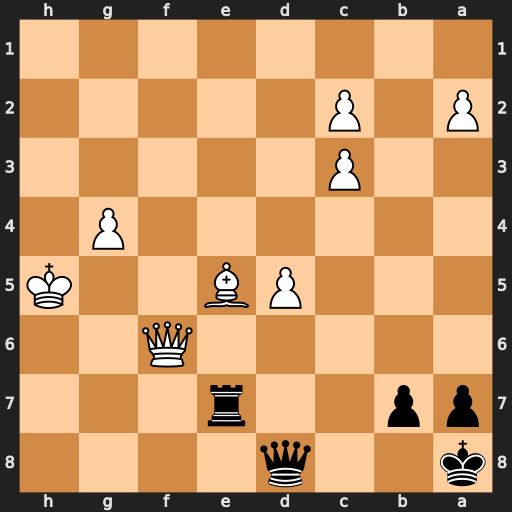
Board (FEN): k2q4/pp2r3/5Q2/3PB2K/6P1/2P5/P1P5/8
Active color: b
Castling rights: -
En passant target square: -
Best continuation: Qe8+ Kh4 Rxe5